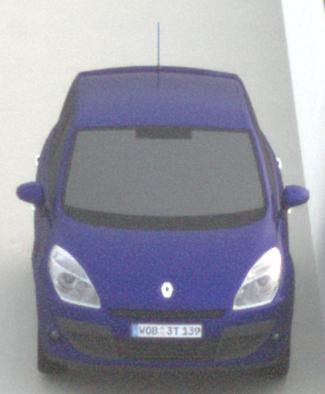
Make: Renault
Model: Scénic 1.6 16V 110
Detailed model: Scénic (III)
Model produced from: 2009/06
Model produced until: 2010/08
Doors: 5
Color: blue
Road condition: dry road
Daytime: sunrise or sunset
Contrast: low contrast